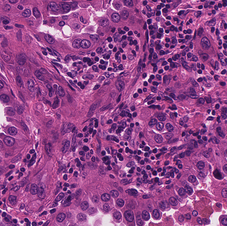
Tumor epithelial tissue: yes
Tumor-associated stroma tissue: yes
Normal tissue: no